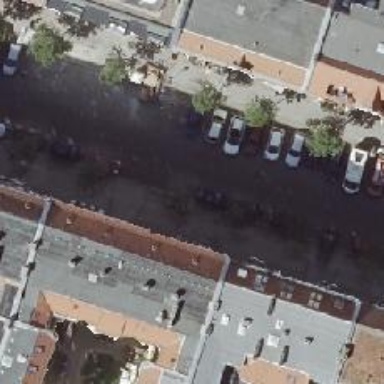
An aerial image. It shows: Parking lane for vehicles.